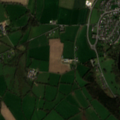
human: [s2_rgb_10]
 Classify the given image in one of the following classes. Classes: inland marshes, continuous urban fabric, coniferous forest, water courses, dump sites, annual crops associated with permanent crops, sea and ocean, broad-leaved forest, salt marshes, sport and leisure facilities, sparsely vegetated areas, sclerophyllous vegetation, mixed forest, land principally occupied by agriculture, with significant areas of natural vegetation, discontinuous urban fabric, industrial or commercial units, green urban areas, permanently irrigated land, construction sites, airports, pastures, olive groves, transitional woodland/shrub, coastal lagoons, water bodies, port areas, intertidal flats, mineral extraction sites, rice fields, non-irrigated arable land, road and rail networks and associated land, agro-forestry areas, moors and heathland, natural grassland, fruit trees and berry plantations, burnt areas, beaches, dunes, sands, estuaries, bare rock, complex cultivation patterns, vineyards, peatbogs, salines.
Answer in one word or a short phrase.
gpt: discontinuous urban fabric, pastures, land principally occupied by agriculture, with significant areas of natural vegetation, broad-leaved forest